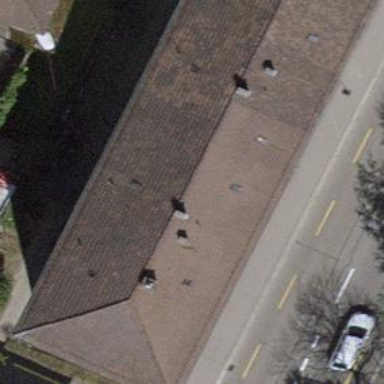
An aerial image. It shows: Apartment building with hipped roof.